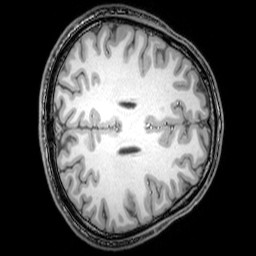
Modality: T1w
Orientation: axial
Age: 24
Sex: male
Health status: healthy
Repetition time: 0.081 s
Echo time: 0.037 s